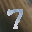
Label: 7